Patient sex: M
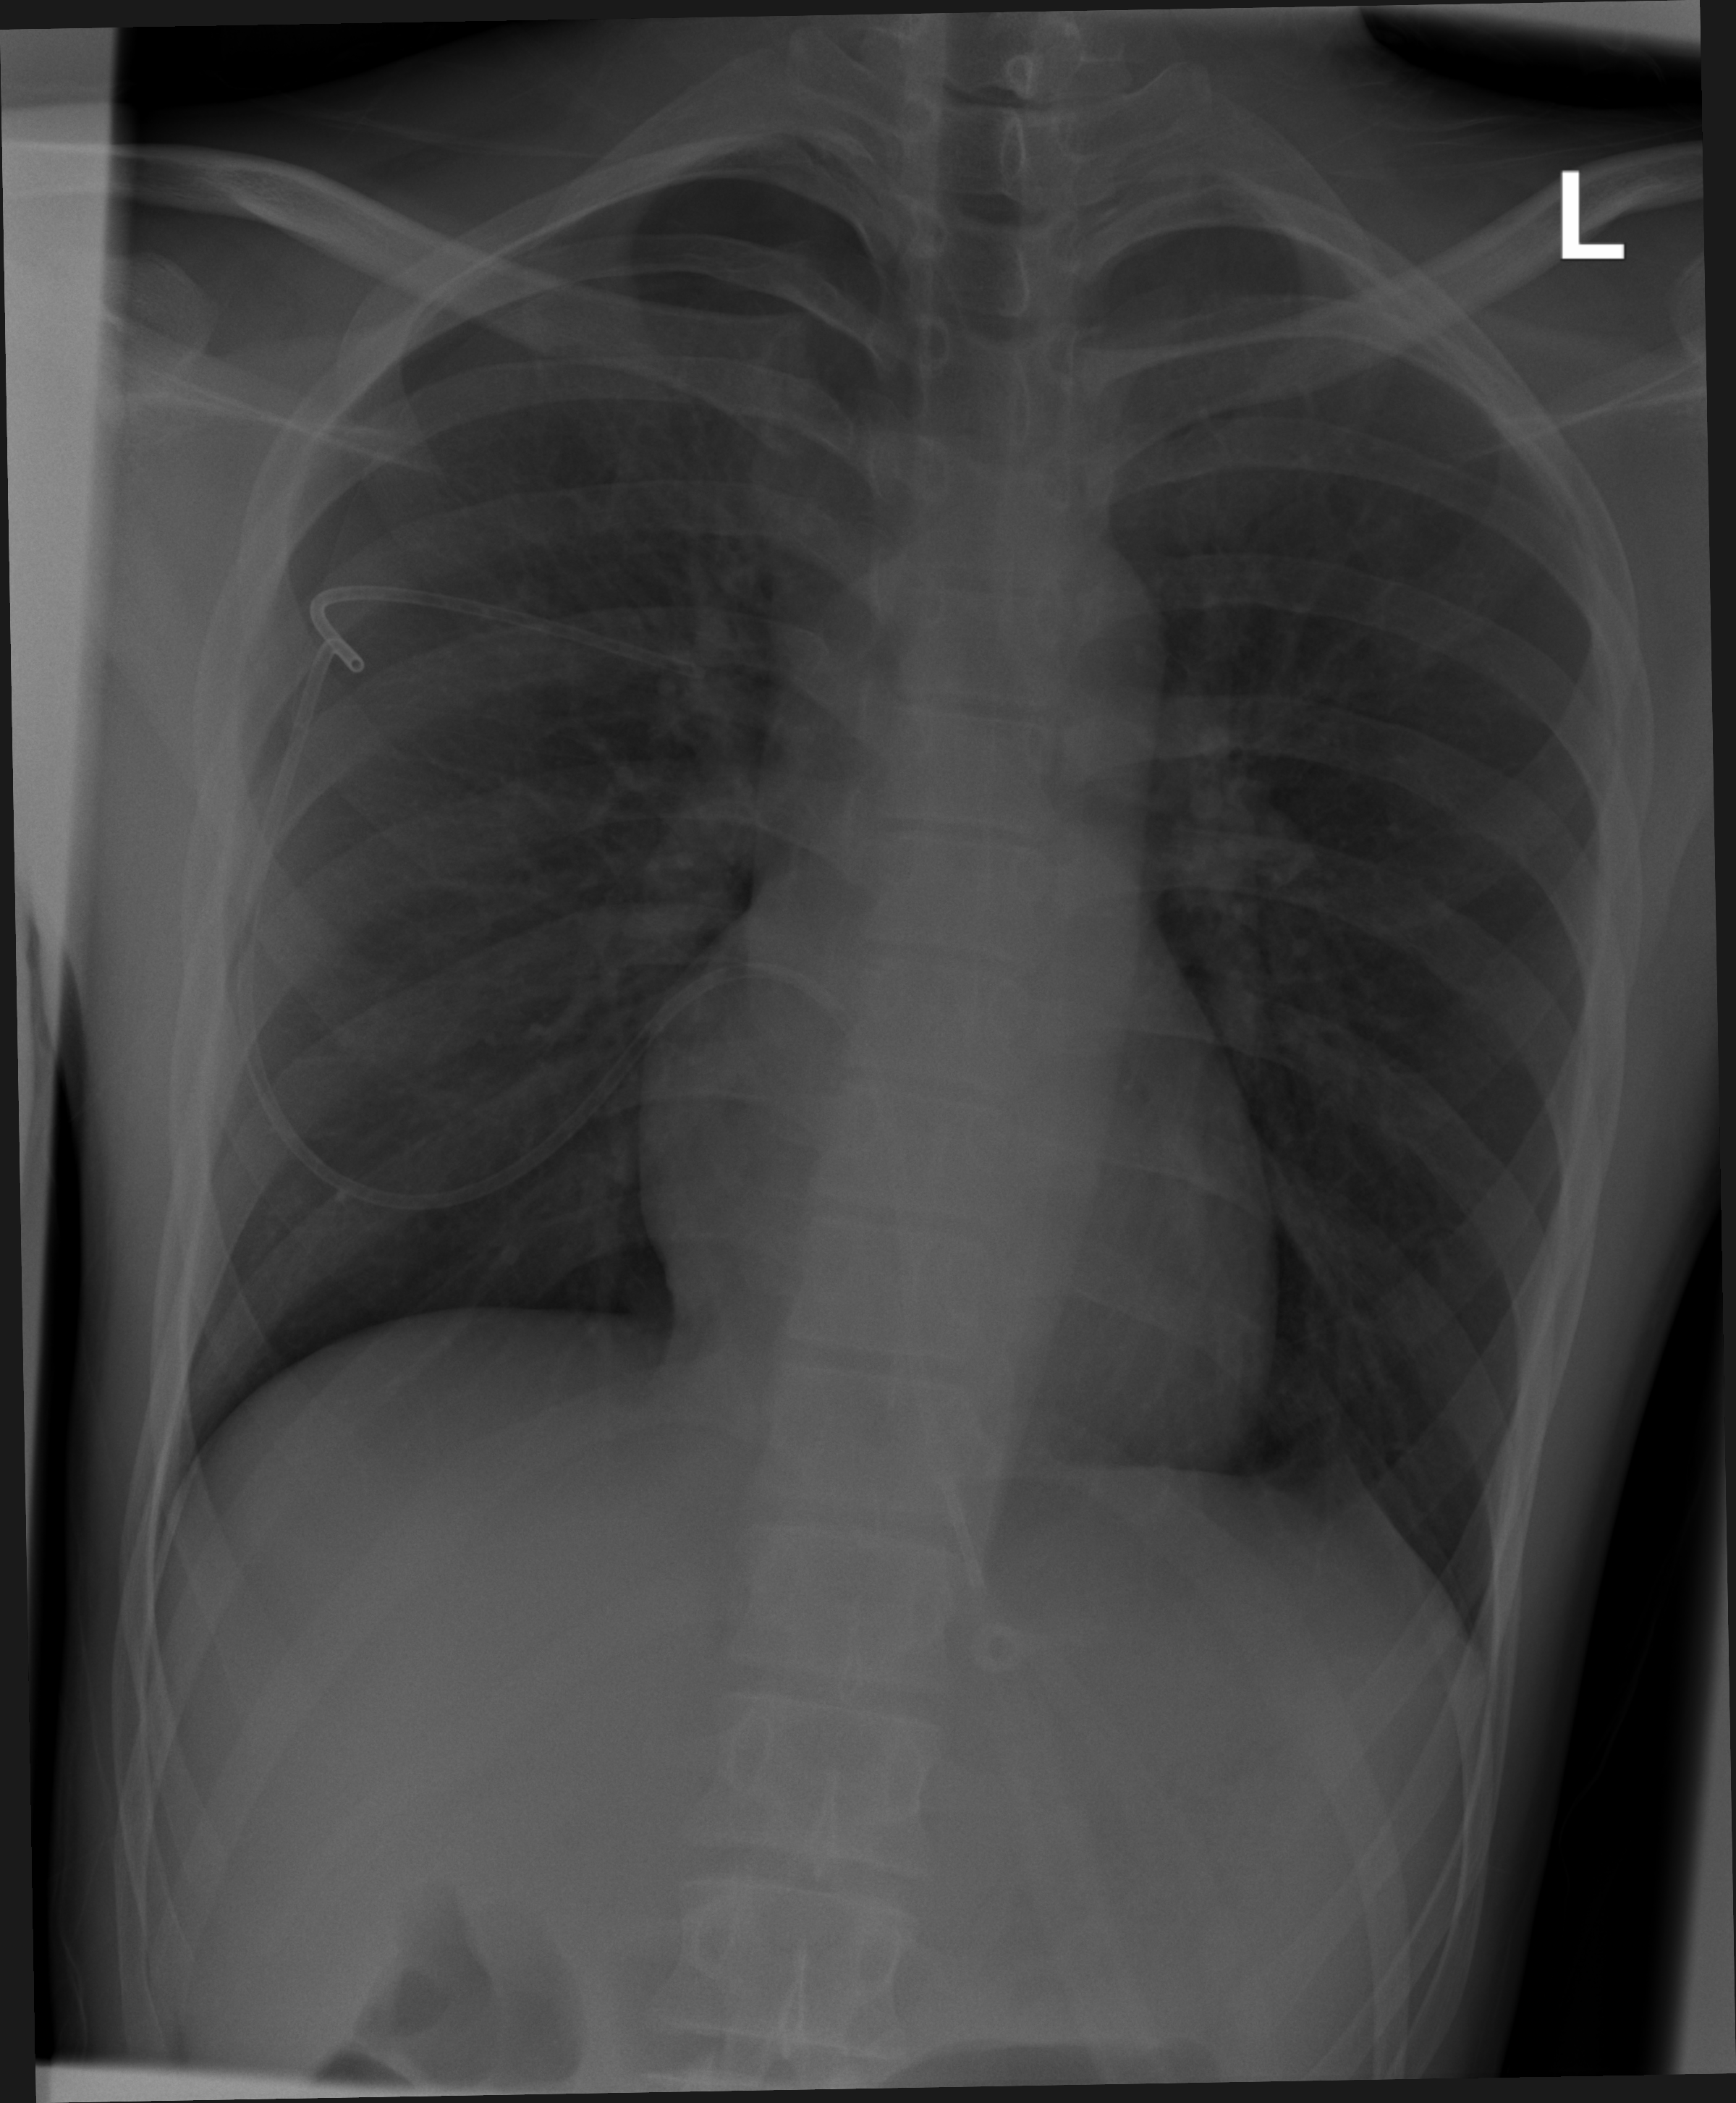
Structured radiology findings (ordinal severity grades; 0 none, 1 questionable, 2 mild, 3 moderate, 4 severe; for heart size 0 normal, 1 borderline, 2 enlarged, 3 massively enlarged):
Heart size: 0
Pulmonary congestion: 0
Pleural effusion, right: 0
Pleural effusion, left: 0
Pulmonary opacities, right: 0
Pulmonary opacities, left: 0
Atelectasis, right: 2
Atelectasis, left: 0